Question: I have the following PHP Validation:
Assuming the POST variables are set in the form as expected.
'''
// Check if email input field is empty
if (empty($_POST["email"])) {
$emailErr = "Email address required";
}
else {
// If it is not empty, quote to prevent SQL injection and assign it to a variable
$email = $_POST['email'];
$safe_email = $db->quote($_POST['email']);
}
// same for password, but instead of quote I hash the password below
if (empty($_POST["password"])) {
$passwordErr = "Password required";
}
else {
$password = $_POST["password"];
}
'''
If there are no errors:
// hash the password
$hashed_password = md5($password);
'''
// create an insert query, insert safe email and hashed password into database
$query = "INSERT INTO user VALUES ('', 0, '$safe_email', '$hashed_password')";
// perform the above query
$result = $db->query($query);
'''
The problem I am having is when I use '$safe_email' instead of just '$email' in the query it gives me this error:
> Fatal error: Uncaught exception 'PDOException' with message
'SQLSTATE[42000]: Syntax error or access violation: 1064 You have an
error in your SQL syntax; check the manual that corresponds to your
MySQL server version for the right syntax to use near
'leomessi@adidas.com'', 'ce0a8ad8a758c3d242d9e050c4707fb6')' at line
1' in C:\wamp\www\Coursework
egister.php on line 65
Not quite sure what the problem is here as my syntax seems to be fine.
Here is my db structure:

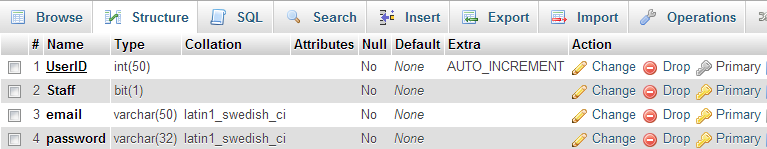
Answer: You already added the quotes with '$db->quote()' so you need to remove them from '$query'.
Visit <URL> and check the code in the example.